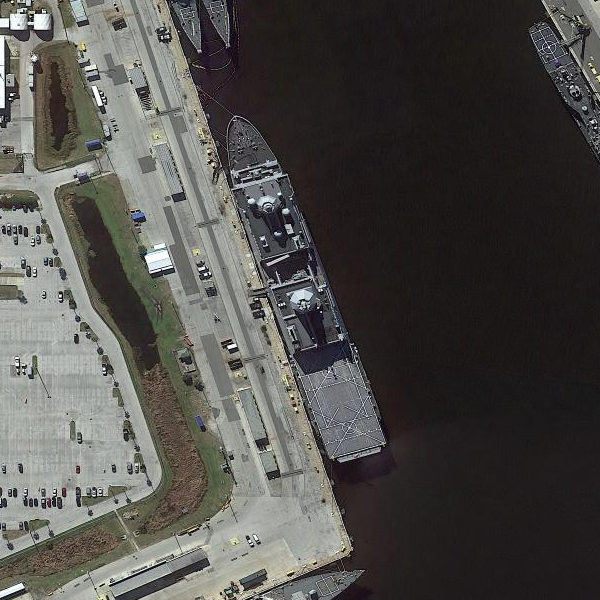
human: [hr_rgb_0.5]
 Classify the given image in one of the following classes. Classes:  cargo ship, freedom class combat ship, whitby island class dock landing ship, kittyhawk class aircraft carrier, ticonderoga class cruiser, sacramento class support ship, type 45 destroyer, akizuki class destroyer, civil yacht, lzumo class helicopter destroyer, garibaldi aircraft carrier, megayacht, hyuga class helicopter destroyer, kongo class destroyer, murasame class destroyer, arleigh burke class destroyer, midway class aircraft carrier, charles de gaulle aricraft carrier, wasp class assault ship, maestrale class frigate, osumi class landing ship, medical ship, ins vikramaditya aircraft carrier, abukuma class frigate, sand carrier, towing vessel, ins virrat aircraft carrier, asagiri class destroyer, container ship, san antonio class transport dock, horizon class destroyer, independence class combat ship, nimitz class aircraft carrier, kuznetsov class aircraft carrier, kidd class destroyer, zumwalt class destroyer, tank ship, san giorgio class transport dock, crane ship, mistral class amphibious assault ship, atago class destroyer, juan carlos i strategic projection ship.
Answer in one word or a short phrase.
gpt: San Antonio class transport dock